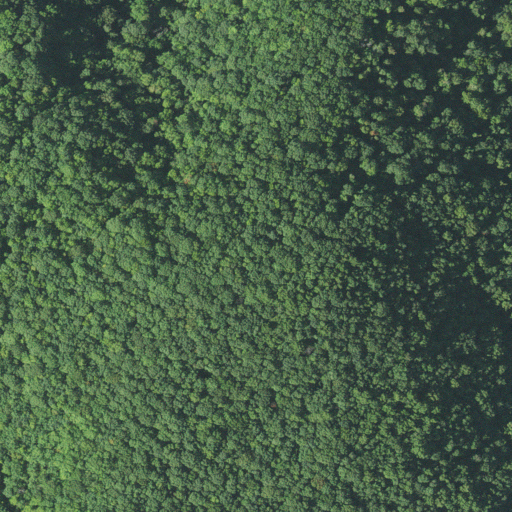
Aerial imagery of ridge(s) in North Carolina named Long Level Ridge containing deciduous forest and mixed forest